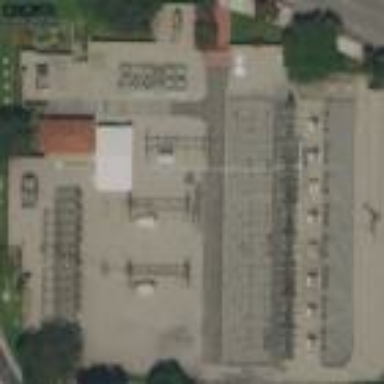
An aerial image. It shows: Outdoor distribution power substation.